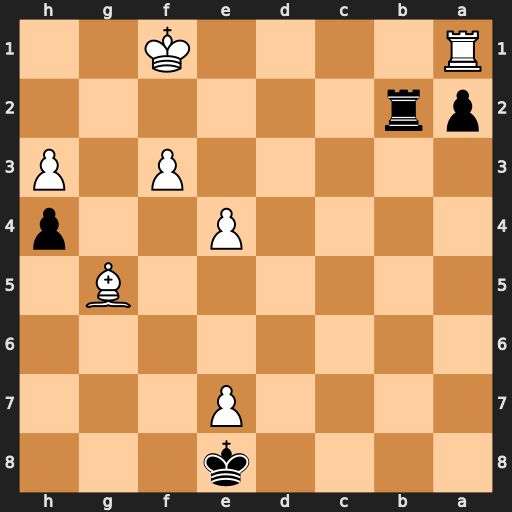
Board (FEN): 4k3/4P3/8/6B1/4P2p/5P1P/pr6/R4K2
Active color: b
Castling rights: -
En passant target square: -
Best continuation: Rb1+ Rxb1 axb1=Q+